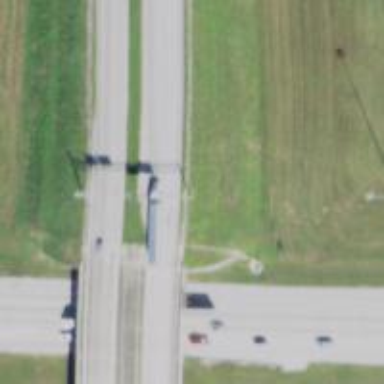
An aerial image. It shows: Secondary road crossing over beam bridge.